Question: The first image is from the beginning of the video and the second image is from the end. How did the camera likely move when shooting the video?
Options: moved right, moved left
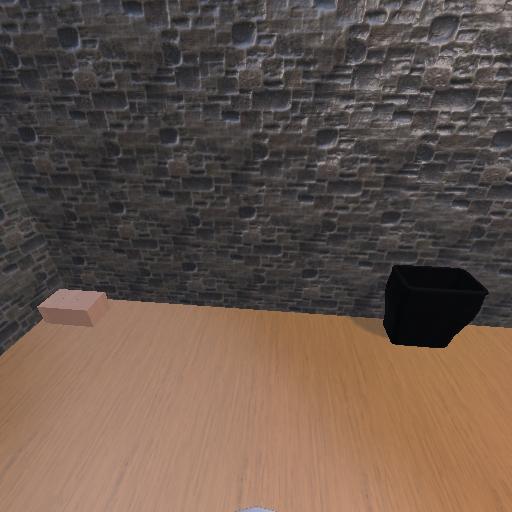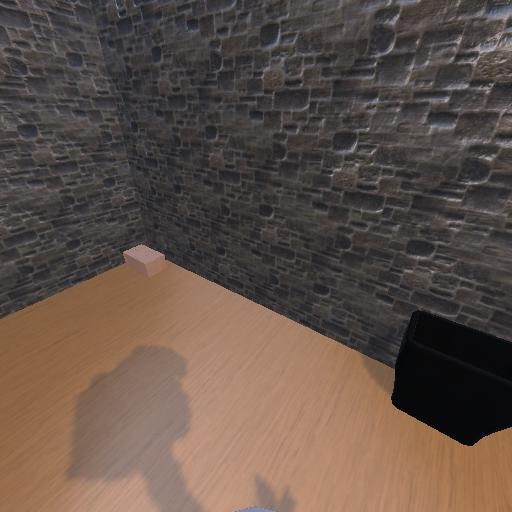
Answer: moved right